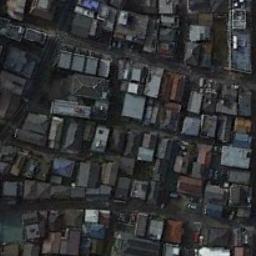
Label: residential